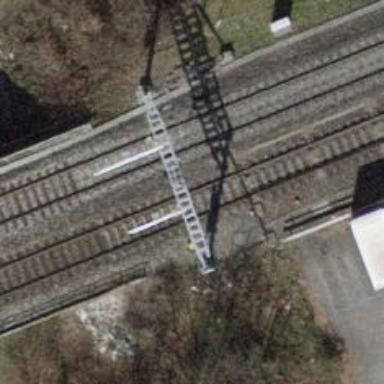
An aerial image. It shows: Railway switch.